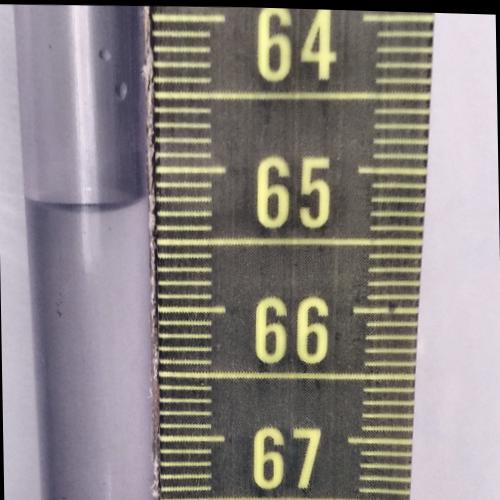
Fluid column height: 65.2 cm